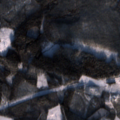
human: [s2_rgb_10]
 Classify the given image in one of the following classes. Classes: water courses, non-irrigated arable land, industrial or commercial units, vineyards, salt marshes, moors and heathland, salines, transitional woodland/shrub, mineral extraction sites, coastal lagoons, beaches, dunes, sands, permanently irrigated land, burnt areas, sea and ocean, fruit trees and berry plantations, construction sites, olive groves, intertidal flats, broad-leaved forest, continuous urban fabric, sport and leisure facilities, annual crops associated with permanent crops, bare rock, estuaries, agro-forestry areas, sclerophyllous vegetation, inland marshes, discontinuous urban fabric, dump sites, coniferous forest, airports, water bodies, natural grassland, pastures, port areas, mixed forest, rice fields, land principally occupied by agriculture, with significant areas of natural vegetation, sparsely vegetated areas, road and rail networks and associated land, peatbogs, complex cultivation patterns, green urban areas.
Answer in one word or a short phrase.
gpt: coniferous forest, mixed forest, transitional woodland/shrub